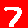
Digit: 7